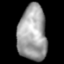
Tissue: lung
Cell type: Epithelial cells
Senescence score: 0.1273
Nuclear area (px): 1561
Mean DAPI intensity: 160.953